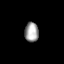
Tissue: lung
Cell type: T cells
Senescence score: 0.179
Nuclear area (px): 270
Mean DAPI intensity: 158.585